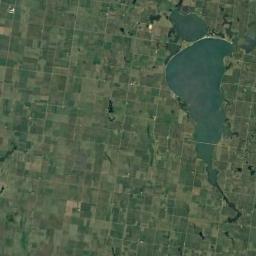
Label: lake